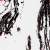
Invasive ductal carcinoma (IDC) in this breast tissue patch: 0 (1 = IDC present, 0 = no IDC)